Question: if i have 2 divs (z index is not assigned), one layered over the over, can i use the reference to the top div to find which div is below it?
as far as the DOM structure goes, these two divs would be siblings. but visually they are stacked on one another.
here's an example:
'''
<body>
<div id="box1" style="background:#e0e0e0;height:100px;width:100px;"></div>
<div id="box2" style="background:#000000;height:100px;width:100px;margin-top:-50px;"></div>
</body>
'''
which results in this:

so i'm trying to figure out, when having the black div, box2, a way to return box1 in jquery (using selectors), because box1 is beneath box2, using jquery.
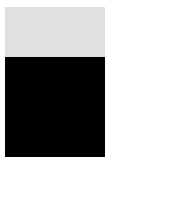
Answer: Check if 'box1' is sharing the same position as a certain spot on the page.
---
And only because I'm a little bored, I made this awesome-er
<URL>
'''
function GetAllElementsAt(x, y) {
var $elements = $("body *").map(function() {
var $this = $(this);
var offset = $this.offset();
var l = offset.left;
var t = offset.top;
var h = $this.height();
var w = $this.width();
var maxx = l + w;
var maxy = t + h;
return (y <= maxy && y >= t) && (x <= maxx && x >= l) ? $this : null;
});
return $elements;
}
'''